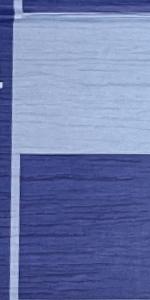
Label: Empty